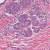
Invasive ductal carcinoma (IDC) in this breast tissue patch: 0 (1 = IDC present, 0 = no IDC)